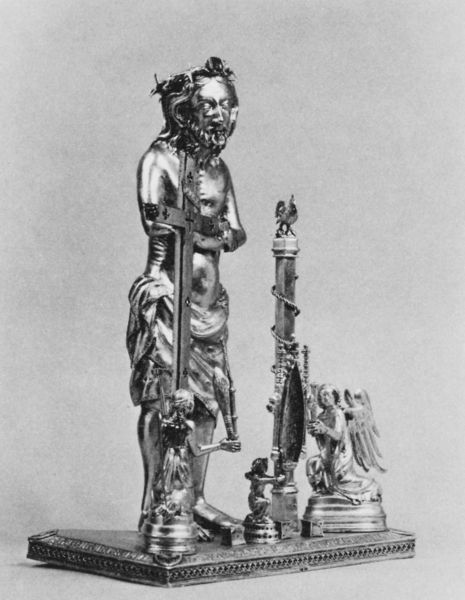
Titel: Reliquiar für einen Dorn von der Dornenkrone Christi
Standort: Herstellungsort: Prag (EU - Tschechische Republik)
Institution: Baltimore, The Walters Art Museum
Schlagwörter: flügel, mann, umhang, säule, tier, tuch, muster, bart, federn, silber, sockel, stehen, tragen, figur, gold, kind, krone, kinder, engel, skulptur, statue, fahne, klein, glanz, metall, platte, foto, messing, kreuz, schwarzweiß, schwert, waffen, knien, statuette, christus, jesus, leiden, dornen, hahn, huhn, dornenkrone, christi, dornenkranz, skupltur, arma, kreut, stele, arma christi, geisselsäule, metallstatue